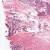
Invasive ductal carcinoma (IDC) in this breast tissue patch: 0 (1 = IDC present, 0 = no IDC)